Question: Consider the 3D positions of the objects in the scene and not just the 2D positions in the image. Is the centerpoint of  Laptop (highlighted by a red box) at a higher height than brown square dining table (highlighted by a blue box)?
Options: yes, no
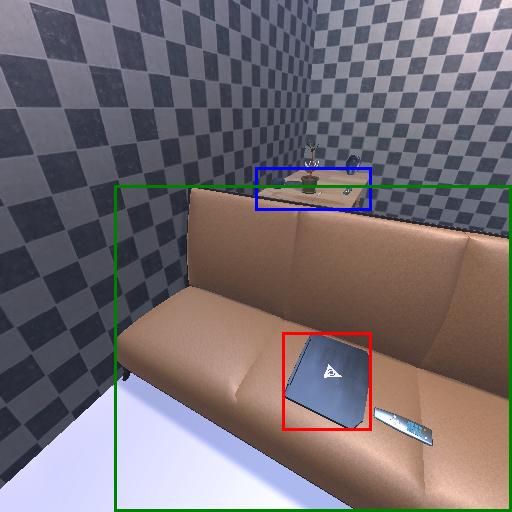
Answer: yes